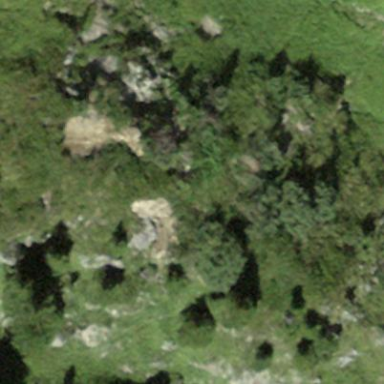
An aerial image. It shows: Area covered in scrub vegetation.